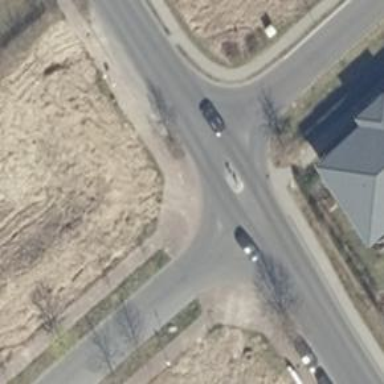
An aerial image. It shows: Traffic calming island.